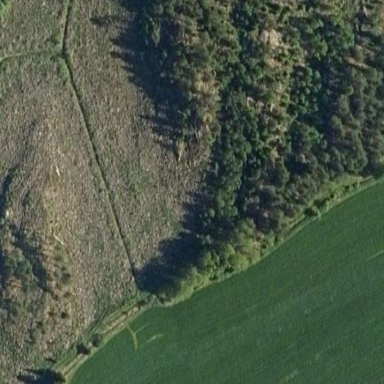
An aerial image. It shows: Beautiful woodland area.